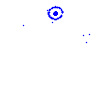
Particle: pion